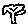
Label: tree